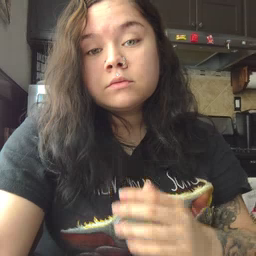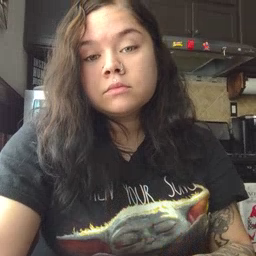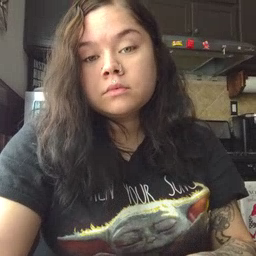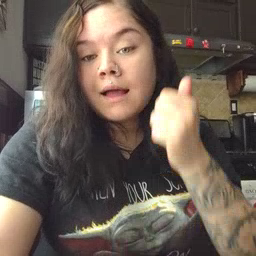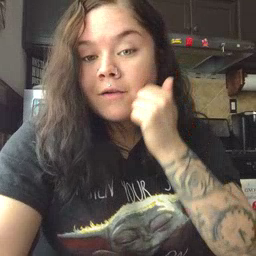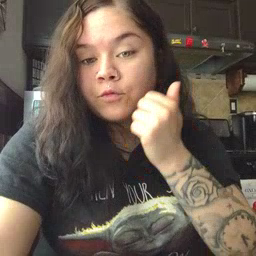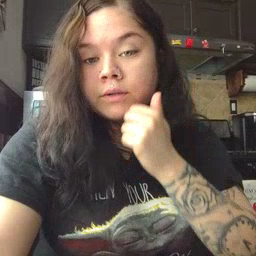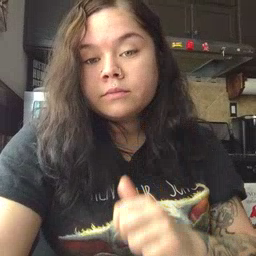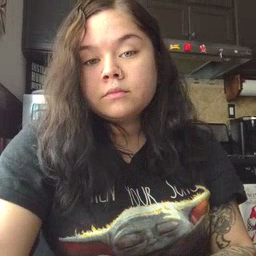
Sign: every